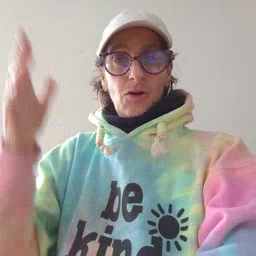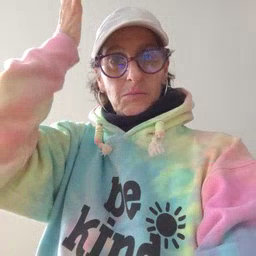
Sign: garbage